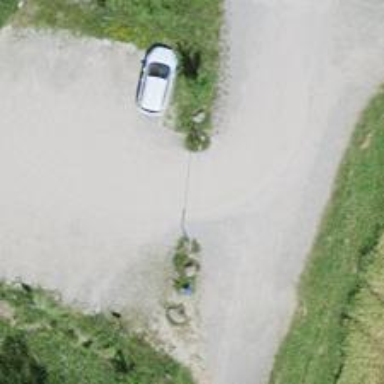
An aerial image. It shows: Parking aisle with fine gravel surface.